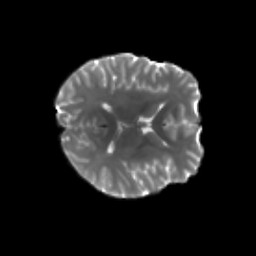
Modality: T2w
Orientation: axial
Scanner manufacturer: siemens
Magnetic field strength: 3 T
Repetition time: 4.16 s
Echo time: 0.0806 s